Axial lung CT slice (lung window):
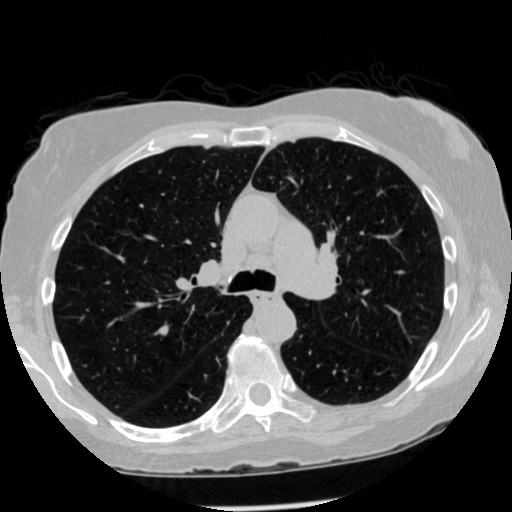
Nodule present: no